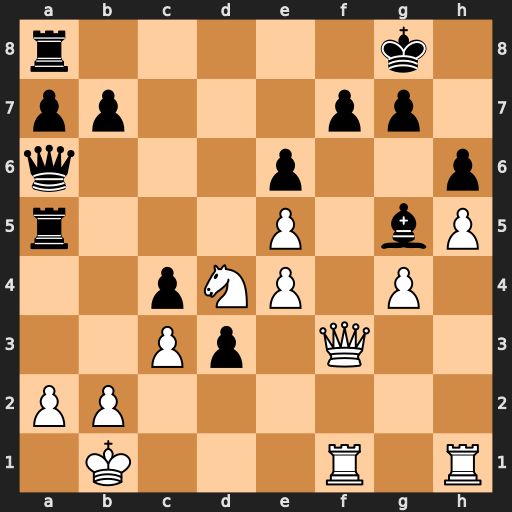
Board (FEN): r5k1/pp3pp1/q3p2p/r3P1bP/2pNP1P1/2Pp1Q2/PP6/1K3R1R
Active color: w
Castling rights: -
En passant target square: -
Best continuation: Qxf7+ Kh8 Nxe6 Qxe6 Qxe6